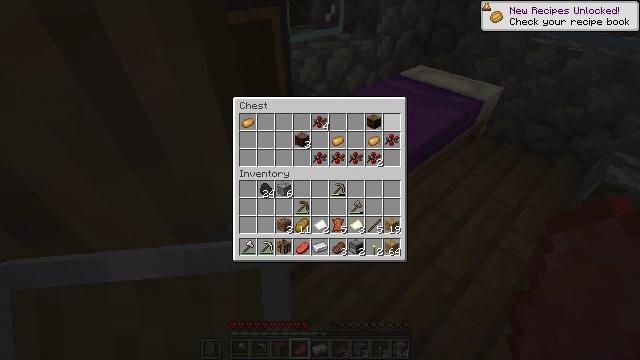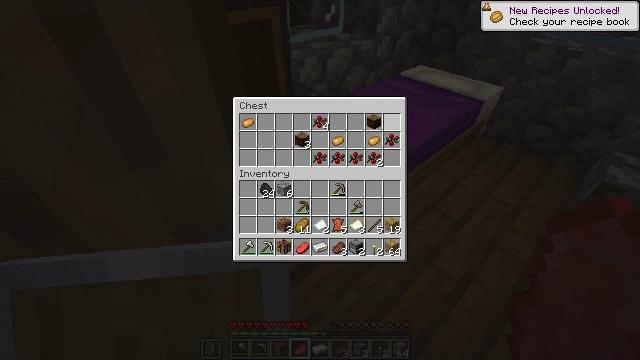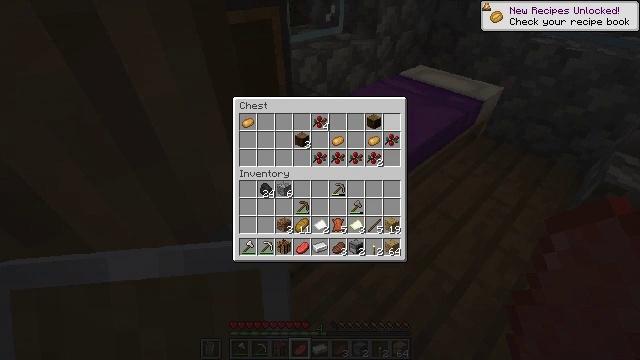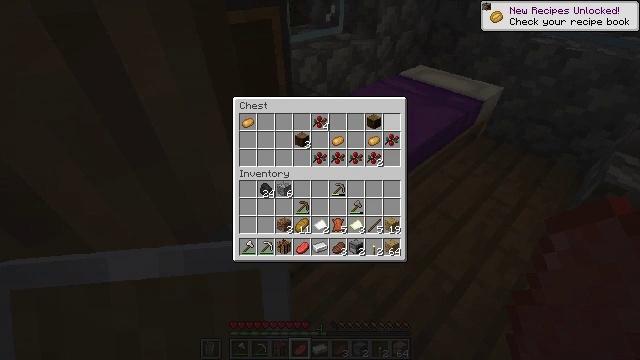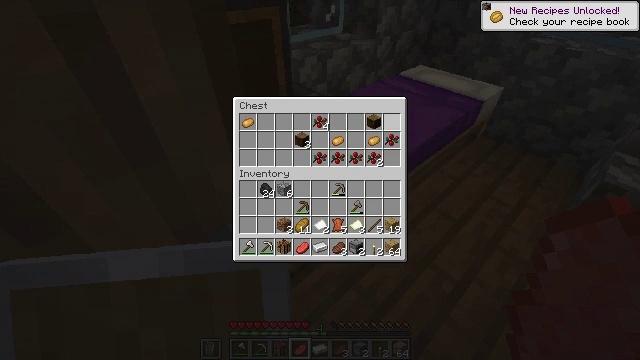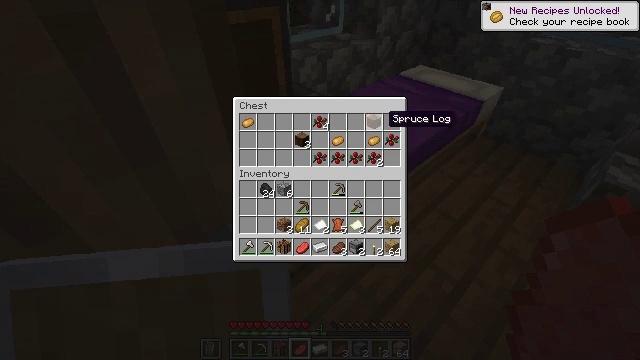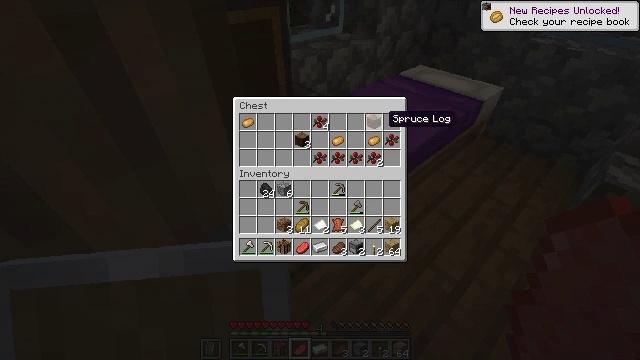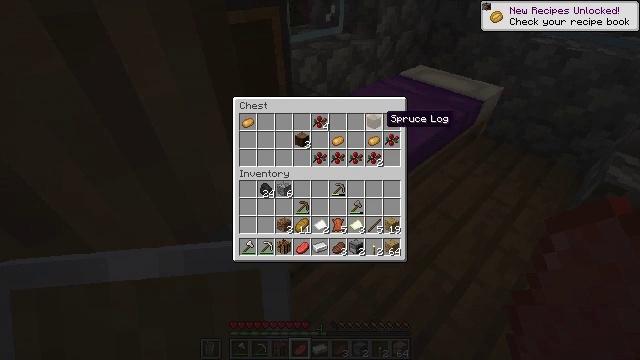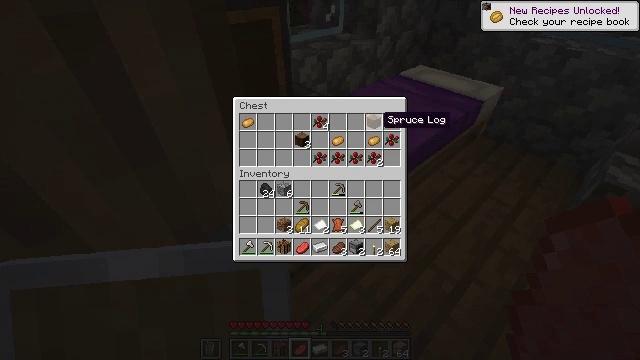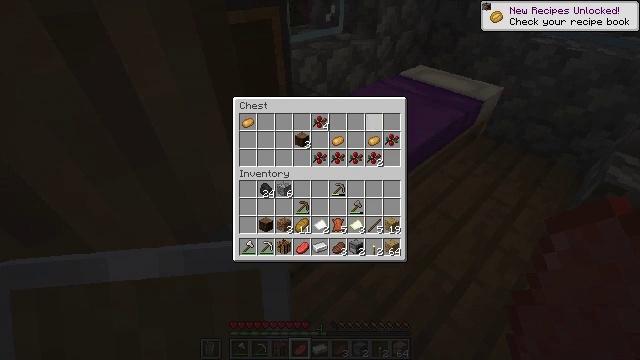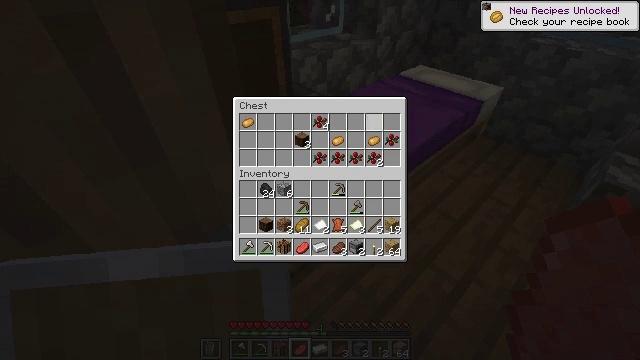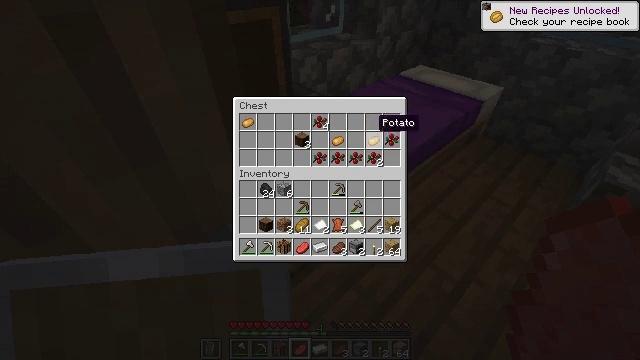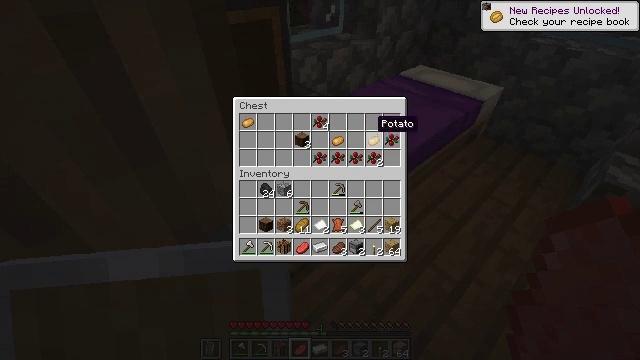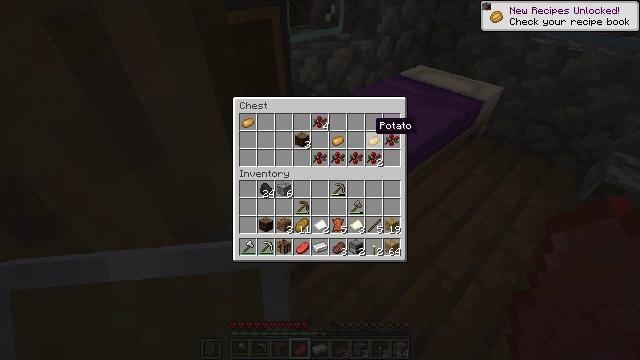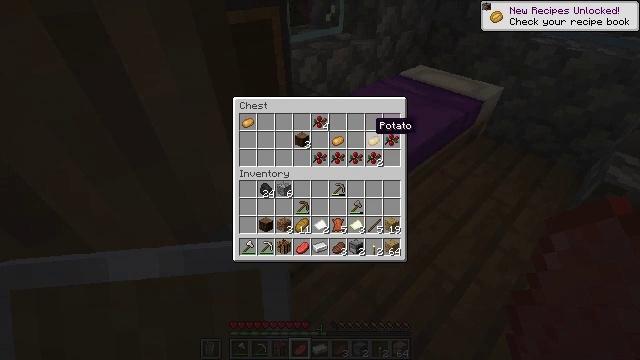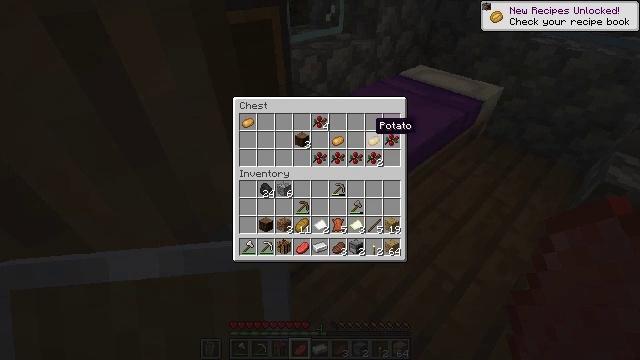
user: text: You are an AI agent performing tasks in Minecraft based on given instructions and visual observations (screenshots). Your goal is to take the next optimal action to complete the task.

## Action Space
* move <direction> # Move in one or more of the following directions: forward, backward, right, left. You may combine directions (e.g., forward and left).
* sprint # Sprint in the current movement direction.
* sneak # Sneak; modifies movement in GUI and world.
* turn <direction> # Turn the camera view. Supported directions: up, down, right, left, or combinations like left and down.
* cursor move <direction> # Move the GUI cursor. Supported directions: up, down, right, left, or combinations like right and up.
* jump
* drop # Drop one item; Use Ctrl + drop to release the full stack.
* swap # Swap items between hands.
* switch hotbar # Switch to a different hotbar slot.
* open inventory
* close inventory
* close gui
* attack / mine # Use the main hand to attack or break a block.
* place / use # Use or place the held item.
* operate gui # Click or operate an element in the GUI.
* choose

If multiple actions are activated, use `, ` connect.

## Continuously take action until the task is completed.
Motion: motion action
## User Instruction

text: Dismantle the blue bed.
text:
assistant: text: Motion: sneak, operate gui
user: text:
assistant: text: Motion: sneak
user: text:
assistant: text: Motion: sneak
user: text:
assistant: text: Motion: sneak, cursor move left
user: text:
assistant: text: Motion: sneak
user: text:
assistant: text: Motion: sneak
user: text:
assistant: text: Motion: sneak
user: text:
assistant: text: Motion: sneak
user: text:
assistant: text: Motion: sneak, operate gui
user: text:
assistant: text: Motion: sneak, operate gui
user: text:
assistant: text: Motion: sneak, operate gui
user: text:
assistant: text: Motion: sneak
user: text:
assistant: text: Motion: sneak
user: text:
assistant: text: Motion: sneak
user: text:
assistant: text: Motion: sneak
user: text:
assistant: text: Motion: sneak, operate gui
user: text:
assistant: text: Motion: sneak, operate gui
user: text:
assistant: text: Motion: sneak, operate gui
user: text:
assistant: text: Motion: sneak, cursor move left
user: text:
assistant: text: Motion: sneak, cursor move left
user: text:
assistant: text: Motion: sneak, cursor move left
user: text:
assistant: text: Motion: sneak
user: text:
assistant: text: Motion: sneak
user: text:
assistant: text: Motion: sneak
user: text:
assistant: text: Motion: sneak
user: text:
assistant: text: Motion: sneak
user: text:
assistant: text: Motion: sneak, operate gui
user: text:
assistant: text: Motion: sneak, operate gui
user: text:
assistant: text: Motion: sneak, operate gui
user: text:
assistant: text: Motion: sneak, operate gui